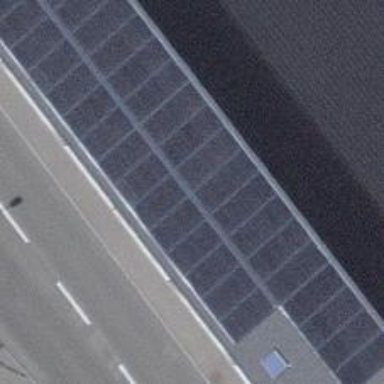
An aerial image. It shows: Solar power generator using photovoltaic panels.